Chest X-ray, AP view. Patient: 48 years old, sex F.
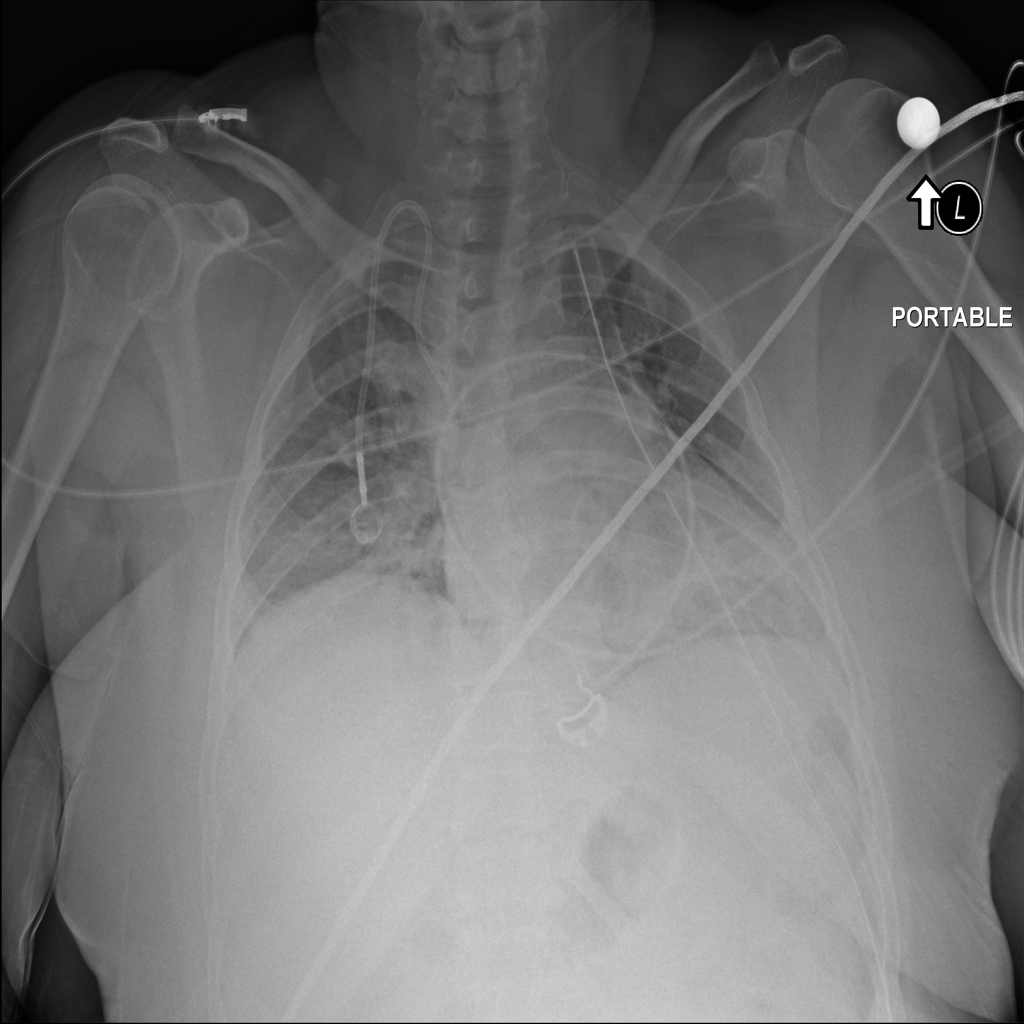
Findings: Atelectasis